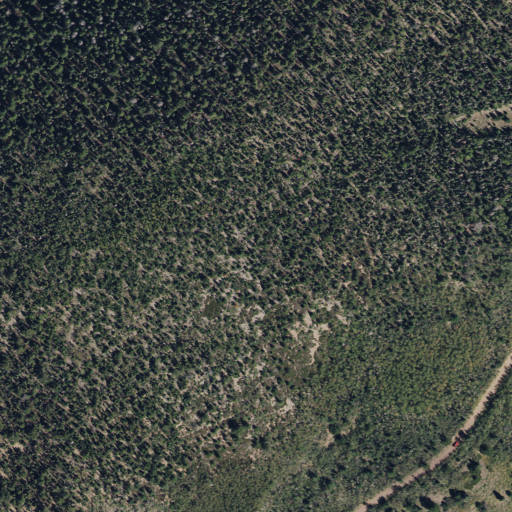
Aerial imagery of plain(s) in Utah named Staley Pasture containing evergreen forest, mixed forest, deciduous forest, and open development